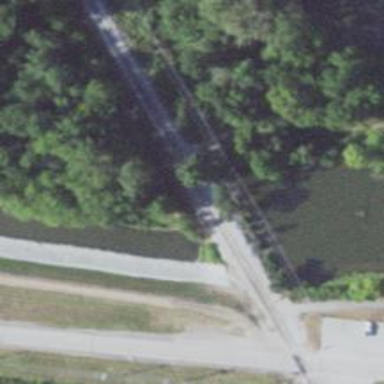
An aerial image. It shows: Culvert tunnel crossing over canal.